Question: I am running Lazarus 0.9.30.2.
I have a TForm on which there is a TPageControl. Within the TPageControl there is a series of TTabSheets. At runtime the order of the TTabSheets differs from design time (see picture).

The order in design time is what I want to see at runtime, at least for the very first time the form is displayed. Why does the order change at run time and is there a way to control this?
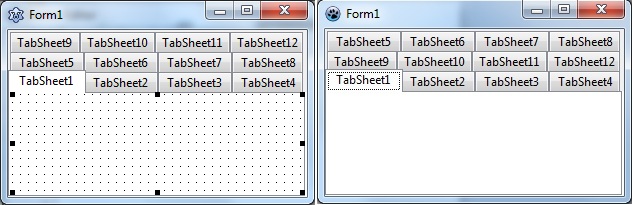
Answer: @TLama is correct that this is related to way the Windows tab control behaves when in multi-line view. The behaviour you are observing is related to the way selection is handled for multi-line tabs. When you select a tab it is always shown in the bottom row because the visual cue to indicate which tab is selected can only really work for tabs in the bottom row.
Given that constraint the control simply has to rearrange rows of tabs as you modify the selected tab. It's astoundingly confusing for the user. Good UI design never has UI elements changing position like this.
Clearly what is happening here is that the rearrangement is happening at runtime when the form is first shown and for whatever reason this is resulting in a different arrangement from the design time arrangement. Given that the user can arrange the rows in any order just by selecting them I'm not sure you should worry about what order the rows appear in.
If you are dead set on forcing a particular arrangement when the form first shows you can add code like this to a 'OnCreate' handler for the form:
'''
PageControl1.ActivePage := TabSheet9;
PageControl1.ActivePage := TabSheet5;
PageControl1.ActivePage := TabSheet1;
'''
Best practise for UI design is to avoid multi-line tab controls and I urge you to attempt to re-design your UI that way.